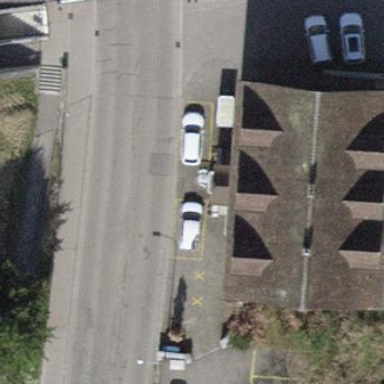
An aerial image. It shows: Office building with gabled roof.